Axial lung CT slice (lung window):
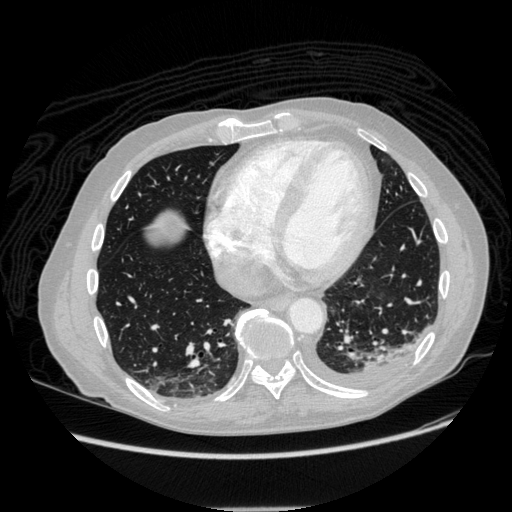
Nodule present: no